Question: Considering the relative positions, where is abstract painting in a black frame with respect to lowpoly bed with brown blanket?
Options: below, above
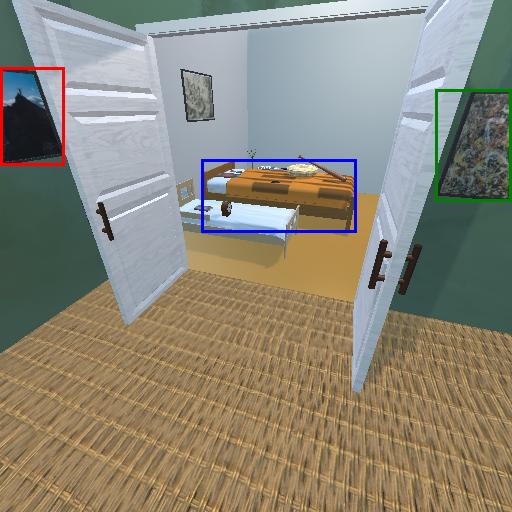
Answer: below